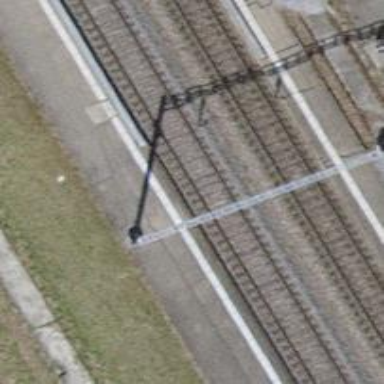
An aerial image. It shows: Railway milestone.